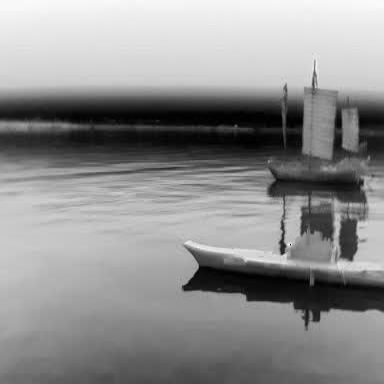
There is a warship in the infrared image.